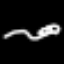
Label: squiggle